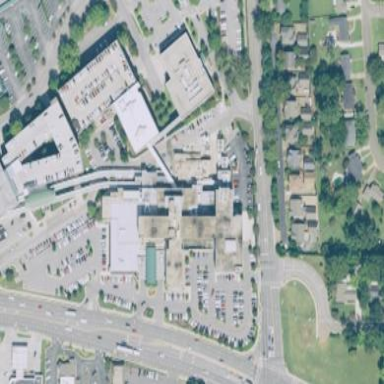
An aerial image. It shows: Hospital building.